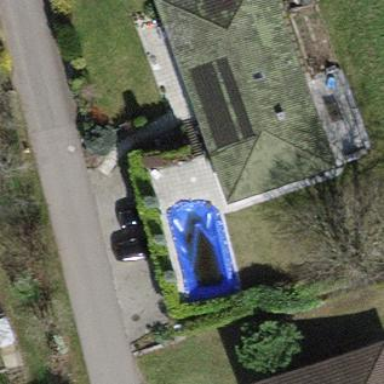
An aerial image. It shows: Simple house.